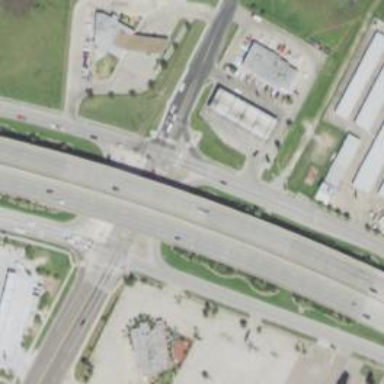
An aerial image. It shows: Secondary link road.